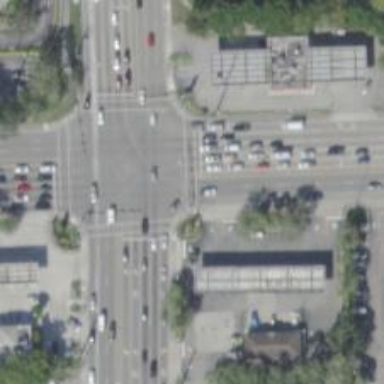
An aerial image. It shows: Crossing on the road with line markings.